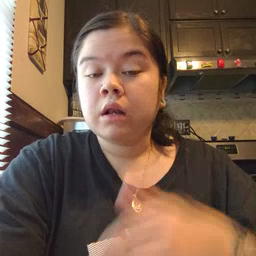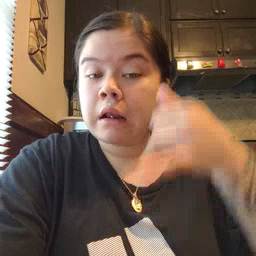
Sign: cow